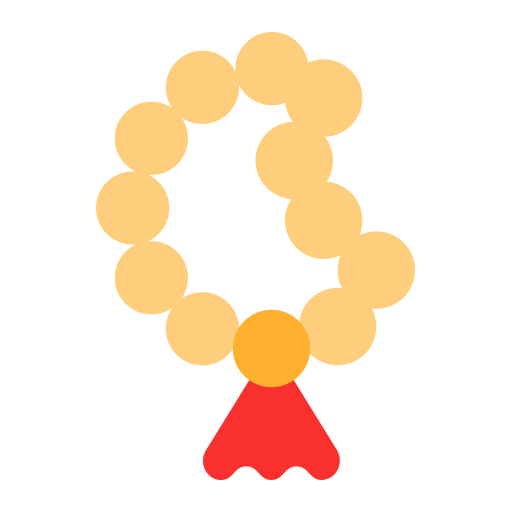
prayer beads flat